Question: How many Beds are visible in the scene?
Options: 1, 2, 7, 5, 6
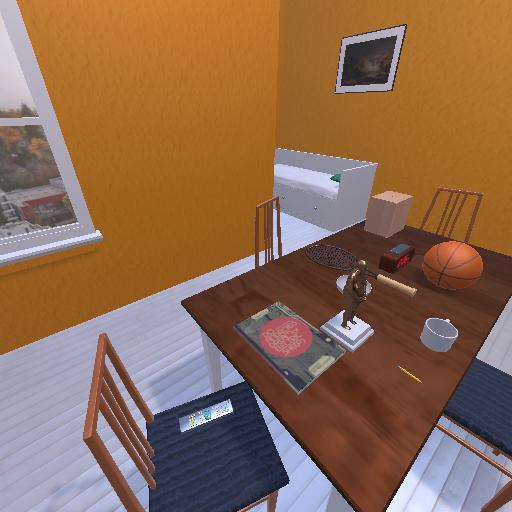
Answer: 1